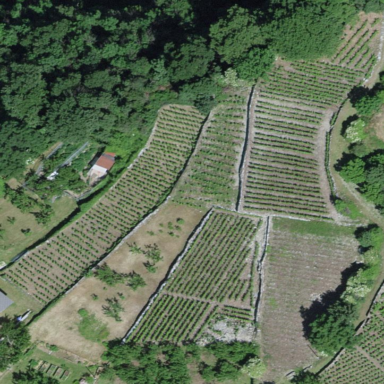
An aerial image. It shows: Vineyard with grape crops.